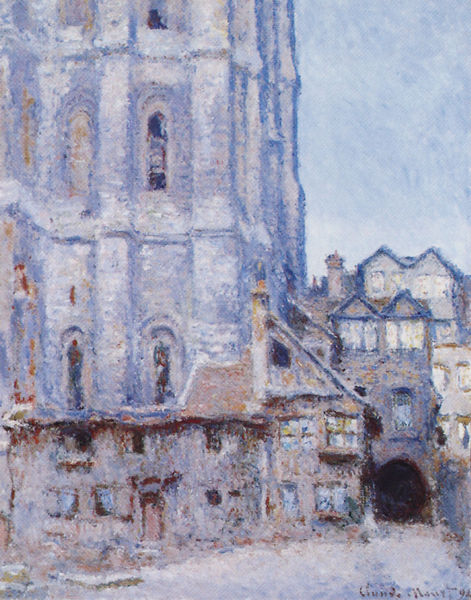
Titel: Kathedrale von Rouen: Cour d’ Albane
Künstler: Claude Monet
Institution: Northampton, Smith College Museum of Art
Schlagwörter: blau, himmel, weiß, impressionismus, braun, fenster, licht, häuser, kirche, platz, monet, tor, torbogen, kathedrale, altstadt, eingebaut